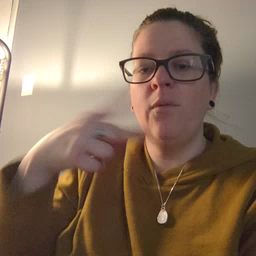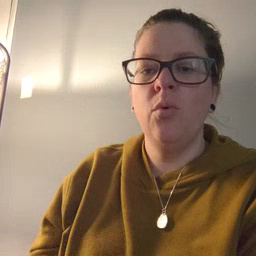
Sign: fall